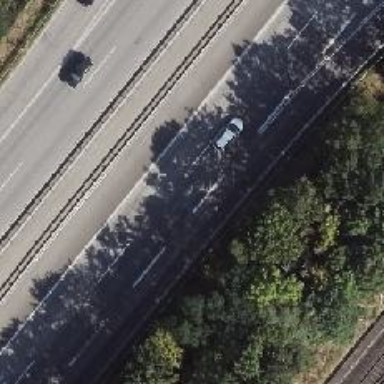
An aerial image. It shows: Motorway.